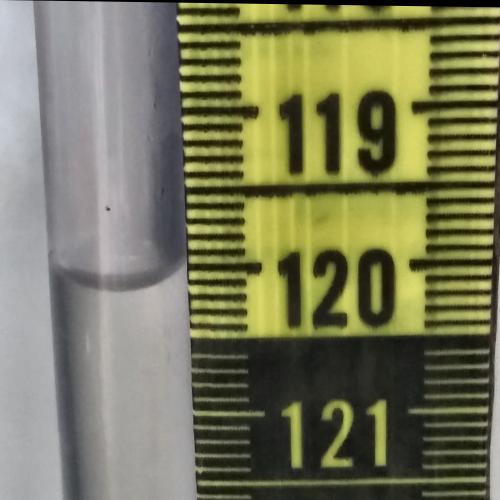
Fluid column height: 120.1 cm